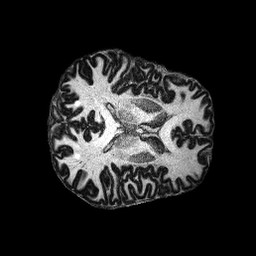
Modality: MP2RAGE
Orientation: axial